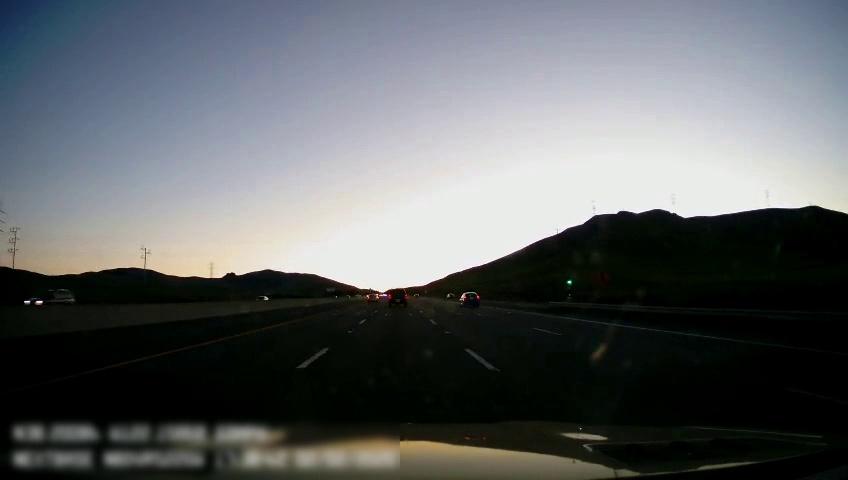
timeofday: Day
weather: Sunny
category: Drivable Space
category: Vehicles | Car
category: Vehicles | SUV
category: Vehicles | Car
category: Vehicles | SUV
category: Vehicles | Car
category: Lanes | Alternate Lane
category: Lanes | Current Lane
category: Lanes | Current Lane
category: Lanes | Alternate Lane
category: Lanes | Alternate Lane
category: Traffic | Signs
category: Traffic | Lights